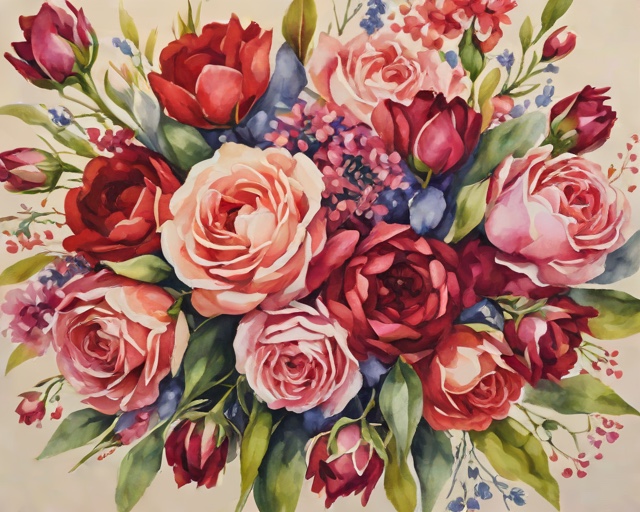
Category: Valentine